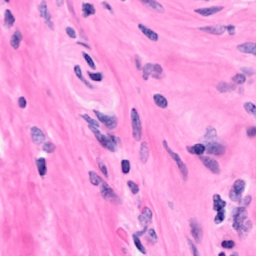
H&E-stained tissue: Breast